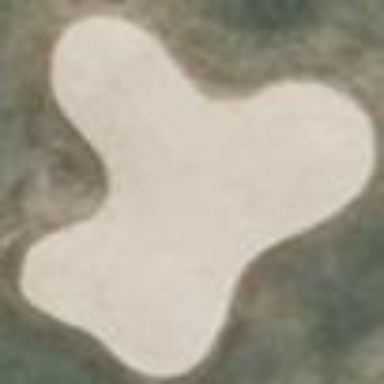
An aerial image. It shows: Golf bunker filled with sandy terrain.